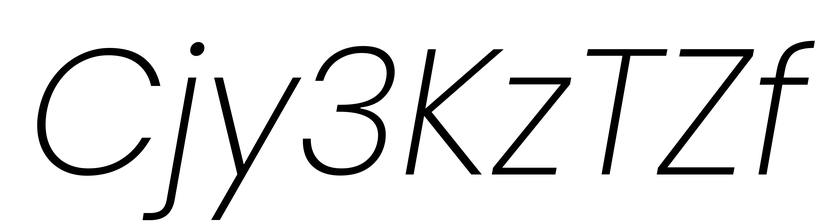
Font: Poppins-ExtraLightItalic